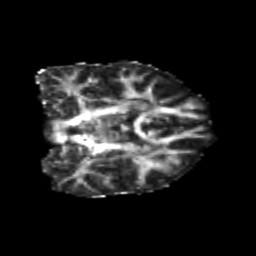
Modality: FA
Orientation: coronal
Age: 20
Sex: female
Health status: healthy
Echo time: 0.074 s